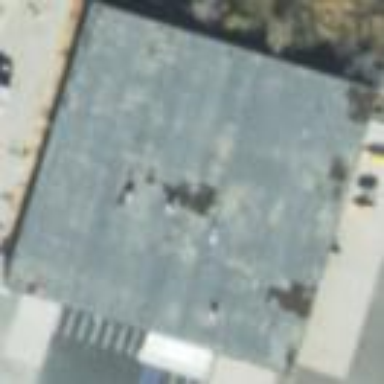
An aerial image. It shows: Warehouse.